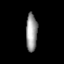
Tissue: prostate
Cell type: T cells
Senescence score: 0.3007
Nuclear area (px): 418
Mean DAPI intensity: 152.545